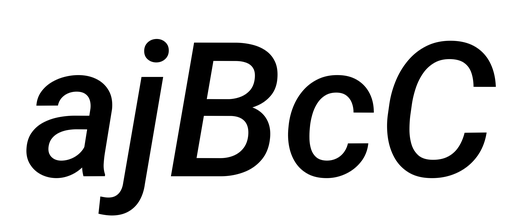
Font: Roboto-Italic_Medium_Italic